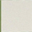
Piece: xx